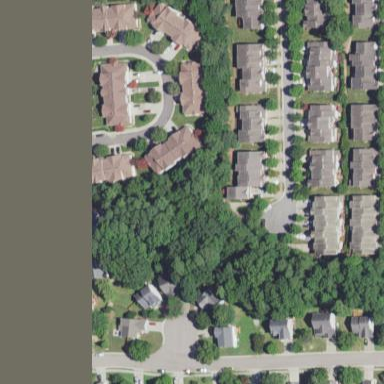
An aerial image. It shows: Residential area within neighborhood.